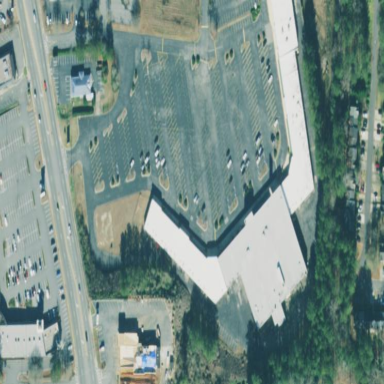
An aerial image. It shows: Commercial building.